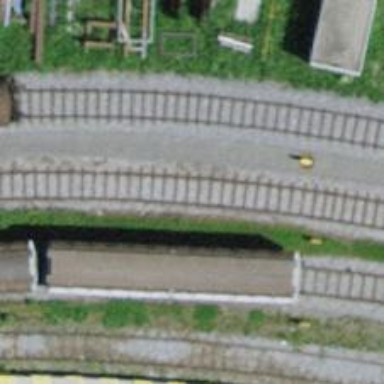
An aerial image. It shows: Single-track spur railway line.